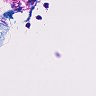
Metastatic tissue present: no